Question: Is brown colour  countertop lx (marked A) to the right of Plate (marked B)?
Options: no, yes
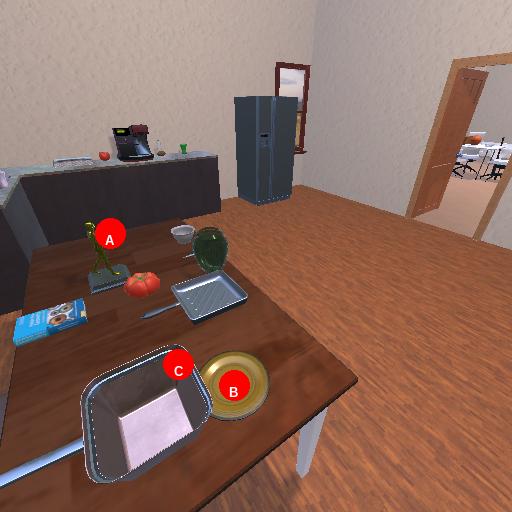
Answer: no